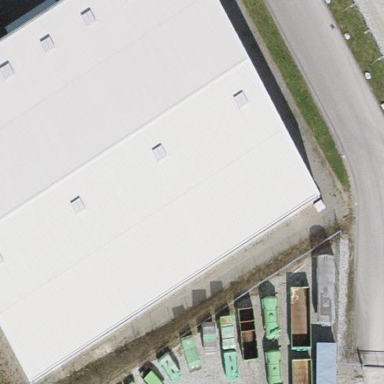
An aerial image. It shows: Industrial building.